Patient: sex F, age 56
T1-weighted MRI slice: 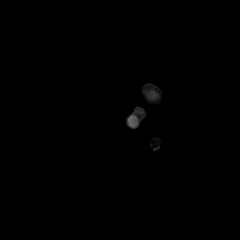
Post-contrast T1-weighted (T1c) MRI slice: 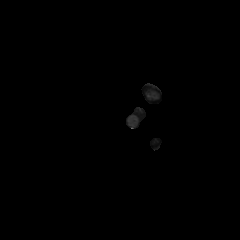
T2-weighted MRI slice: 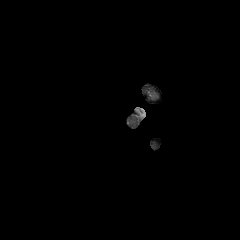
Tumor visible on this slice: no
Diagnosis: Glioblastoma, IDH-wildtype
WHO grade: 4